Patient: sex M, age 81
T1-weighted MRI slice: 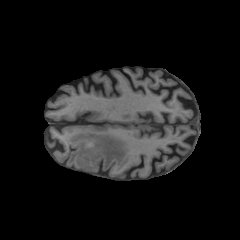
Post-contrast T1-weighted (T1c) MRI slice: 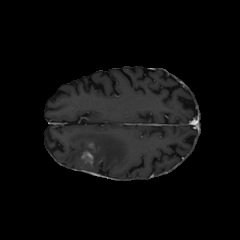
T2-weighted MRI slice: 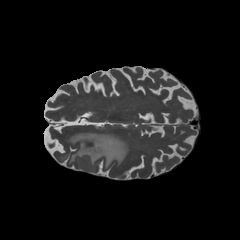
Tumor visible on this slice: yes
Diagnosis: Glioblastoma, IDH-wildtype
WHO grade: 4